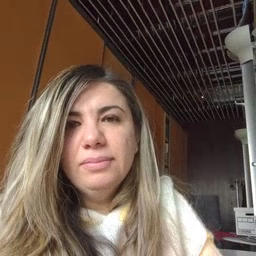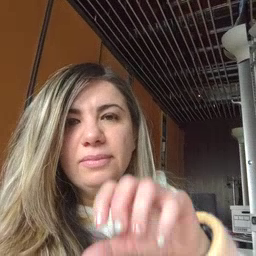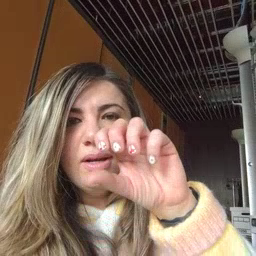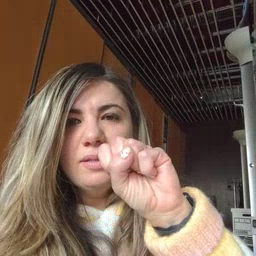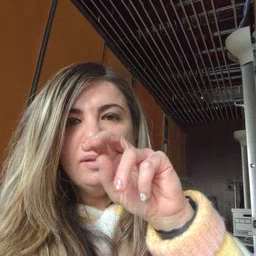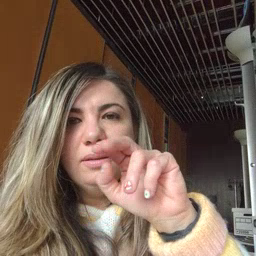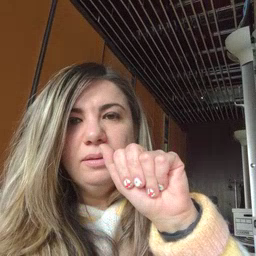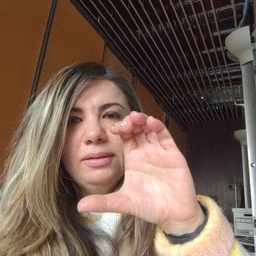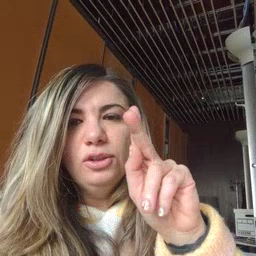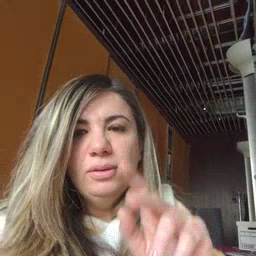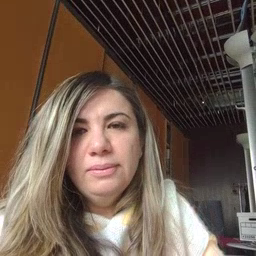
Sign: snack